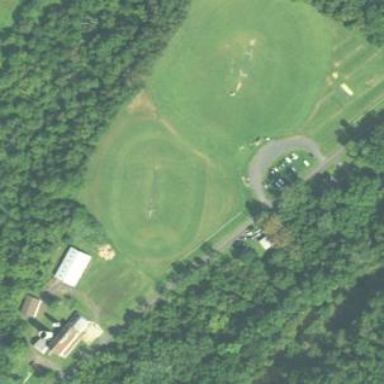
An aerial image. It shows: Cricket pitch for leisure and sport activities.